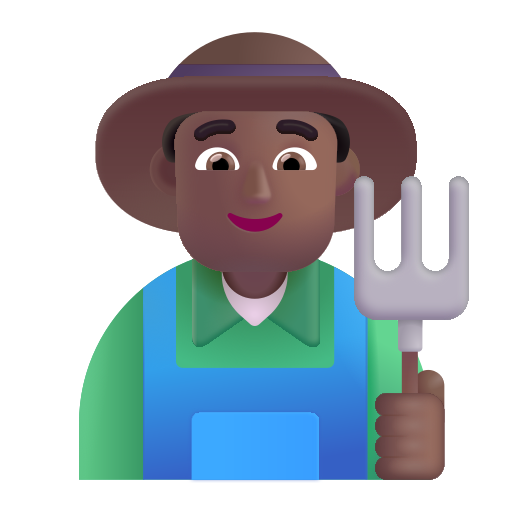
man farmer color  dark